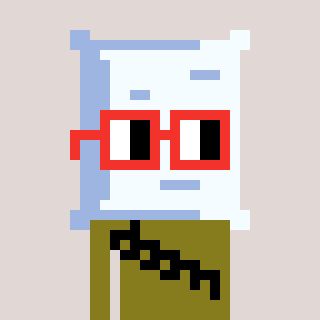
a pixel art character with square red glasses, a pillow-shaped head and a gunk-colored body on a warm background